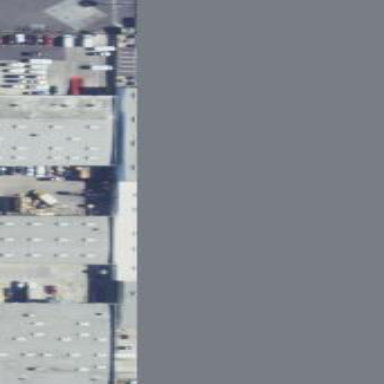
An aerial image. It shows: Warehouse building.